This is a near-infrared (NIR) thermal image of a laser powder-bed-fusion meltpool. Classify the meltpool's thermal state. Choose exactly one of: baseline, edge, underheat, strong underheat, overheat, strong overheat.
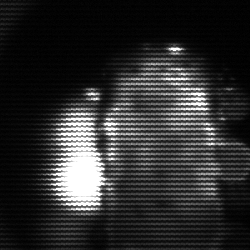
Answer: strong underheat